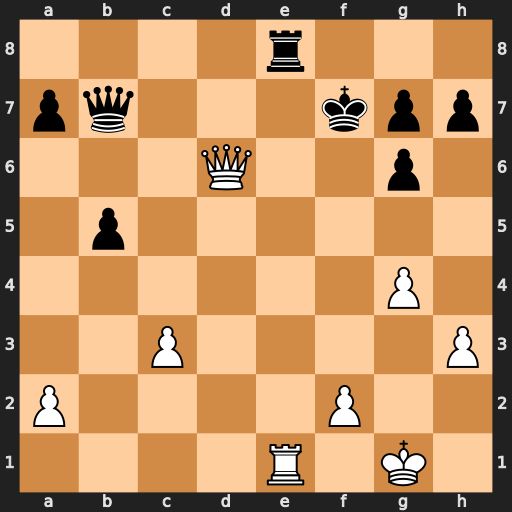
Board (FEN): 4r3/pq3kpp/3Q2p1/1p6/6P1/2P4P/P4P2/4R1K1
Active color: w
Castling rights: -
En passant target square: -
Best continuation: Qf4+ Kg8 Rxe8#